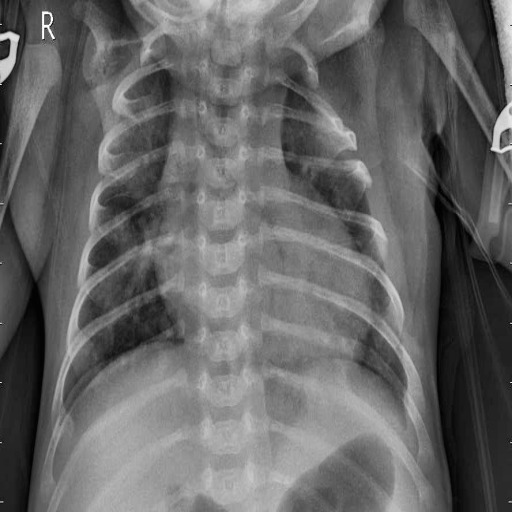
Finding: PNEUMONIA